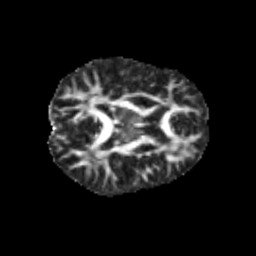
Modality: FA
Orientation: axial
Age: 12
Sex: male
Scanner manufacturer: siemens
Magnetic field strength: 3 T
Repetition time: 3.8 s
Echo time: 0.07 s